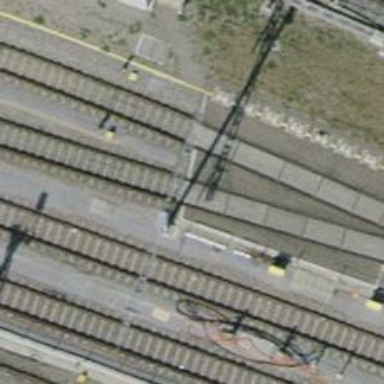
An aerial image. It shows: Uncontrolled railway crossing.